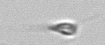
Label: Calciopappus